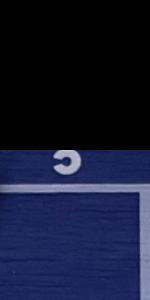
Label: Empty